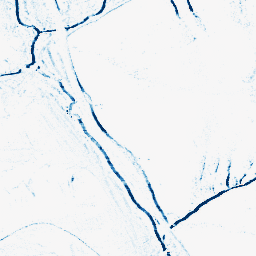
Category: morphological
Decomposition family: morphological_rect
Decomposition parameters: operation: closing
width: 5
height: 3
Upsampling method: sinc_hamming
Upsampling parameters: scale: 2
kernel_size: 16
Upsampling scale: 2